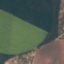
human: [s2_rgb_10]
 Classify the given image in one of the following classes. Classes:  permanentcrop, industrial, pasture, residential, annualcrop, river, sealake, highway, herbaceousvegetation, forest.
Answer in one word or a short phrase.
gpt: AnnualCrop